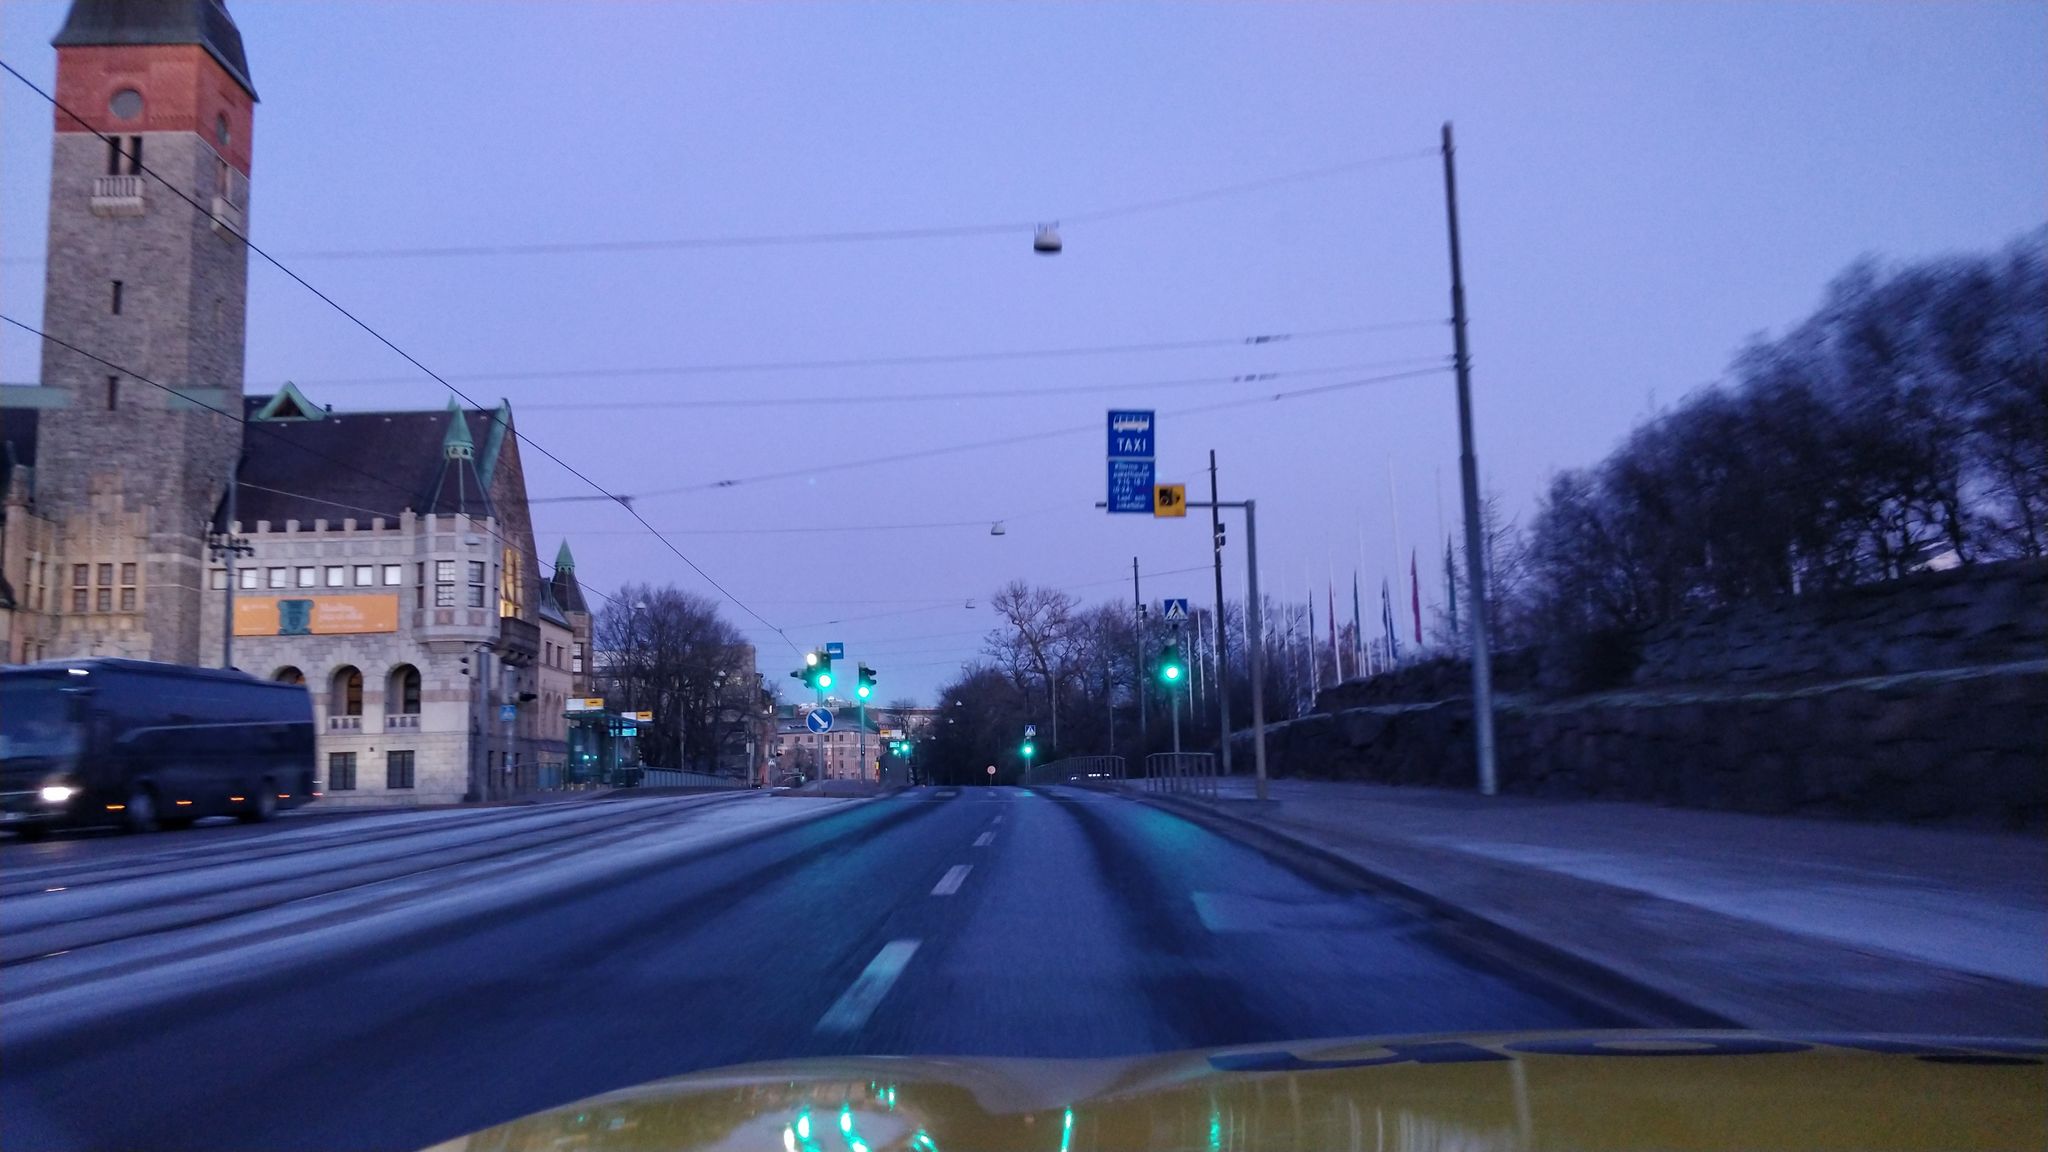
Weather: snowy
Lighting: dusk/dawn
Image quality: good
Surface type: driving surface
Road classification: primary
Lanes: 2
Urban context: urban centre
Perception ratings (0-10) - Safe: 3.54, Lively: 7.51, Beautiful: 6.42, Boring: 2.04, Depressing: 2.15, Wealthy: 8.87